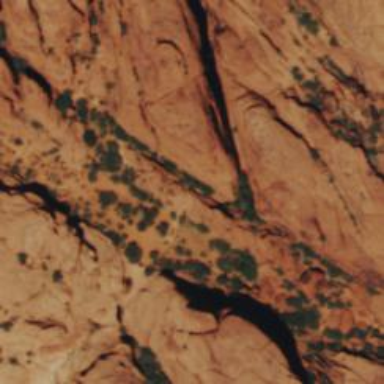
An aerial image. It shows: Crag for climbing.